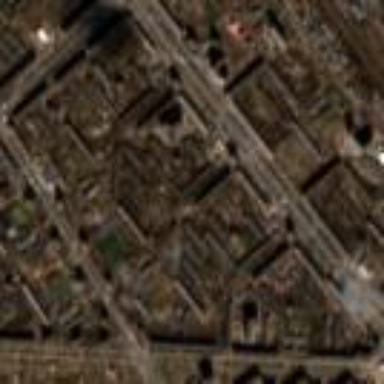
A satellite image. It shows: Urban residential area.